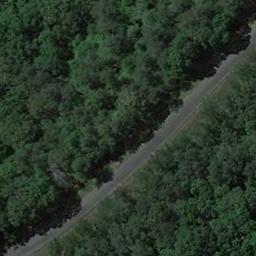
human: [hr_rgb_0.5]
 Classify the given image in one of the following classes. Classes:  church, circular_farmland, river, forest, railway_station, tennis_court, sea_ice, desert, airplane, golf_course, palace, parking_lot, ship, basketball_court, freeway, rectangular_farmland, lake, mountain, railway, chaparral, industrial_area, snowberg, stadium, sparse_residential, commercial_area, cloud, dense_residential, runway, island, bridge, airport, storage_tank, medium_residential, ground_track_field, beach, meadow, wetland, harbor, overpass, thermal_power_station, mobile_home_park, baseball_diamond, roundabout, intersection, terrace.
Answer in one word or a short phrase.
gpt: forest